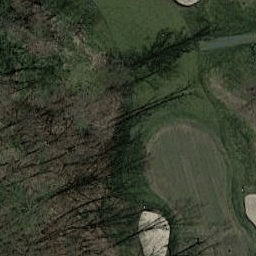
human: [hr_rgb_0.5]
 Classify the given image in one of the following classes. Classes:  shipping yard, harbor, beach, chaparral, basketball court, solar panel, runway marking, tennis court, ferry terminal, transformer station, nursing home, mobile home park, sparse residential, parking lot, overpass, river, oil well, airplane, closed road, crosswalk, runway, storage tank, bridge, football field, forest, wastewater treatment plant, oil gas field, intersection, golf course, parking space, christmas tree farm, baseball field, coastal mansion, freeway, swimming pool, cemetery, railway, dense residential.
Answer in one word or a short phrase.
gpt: golf course